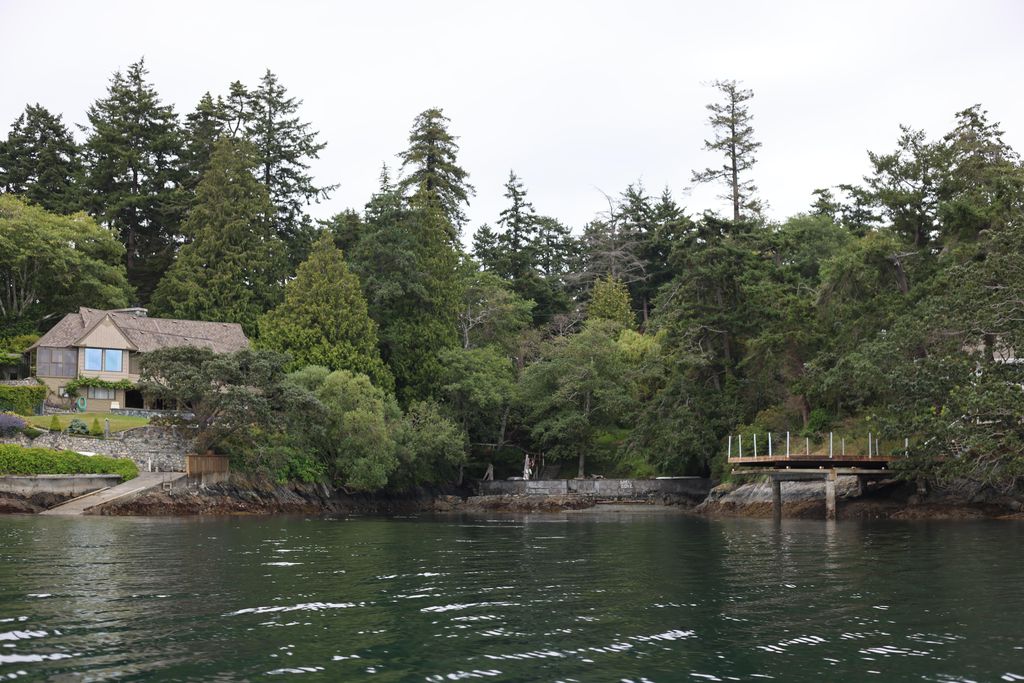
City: victoria